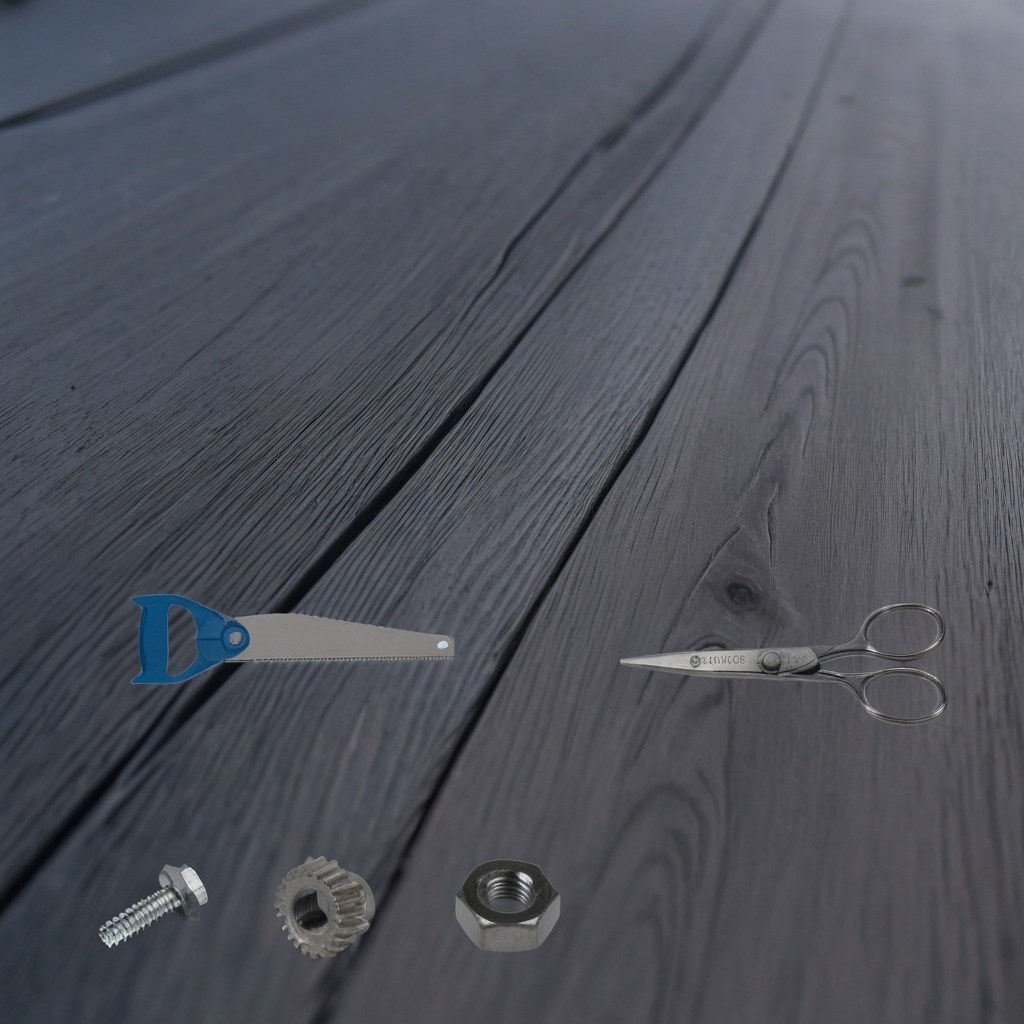
A steel gear with teeth, a metal machine screw, a handheld metal saw, a metal nut, and a pair of scissors are lying on the table.